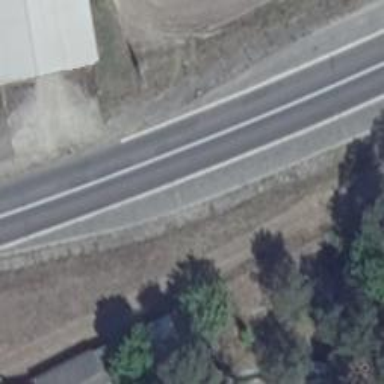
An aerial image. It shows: Secondary road with asphalt surface.